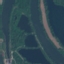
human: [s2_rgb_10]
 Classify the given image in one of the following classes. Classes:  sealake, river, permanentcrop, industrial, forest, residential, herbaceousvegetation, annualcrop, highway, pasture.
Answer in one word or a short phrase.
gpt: River